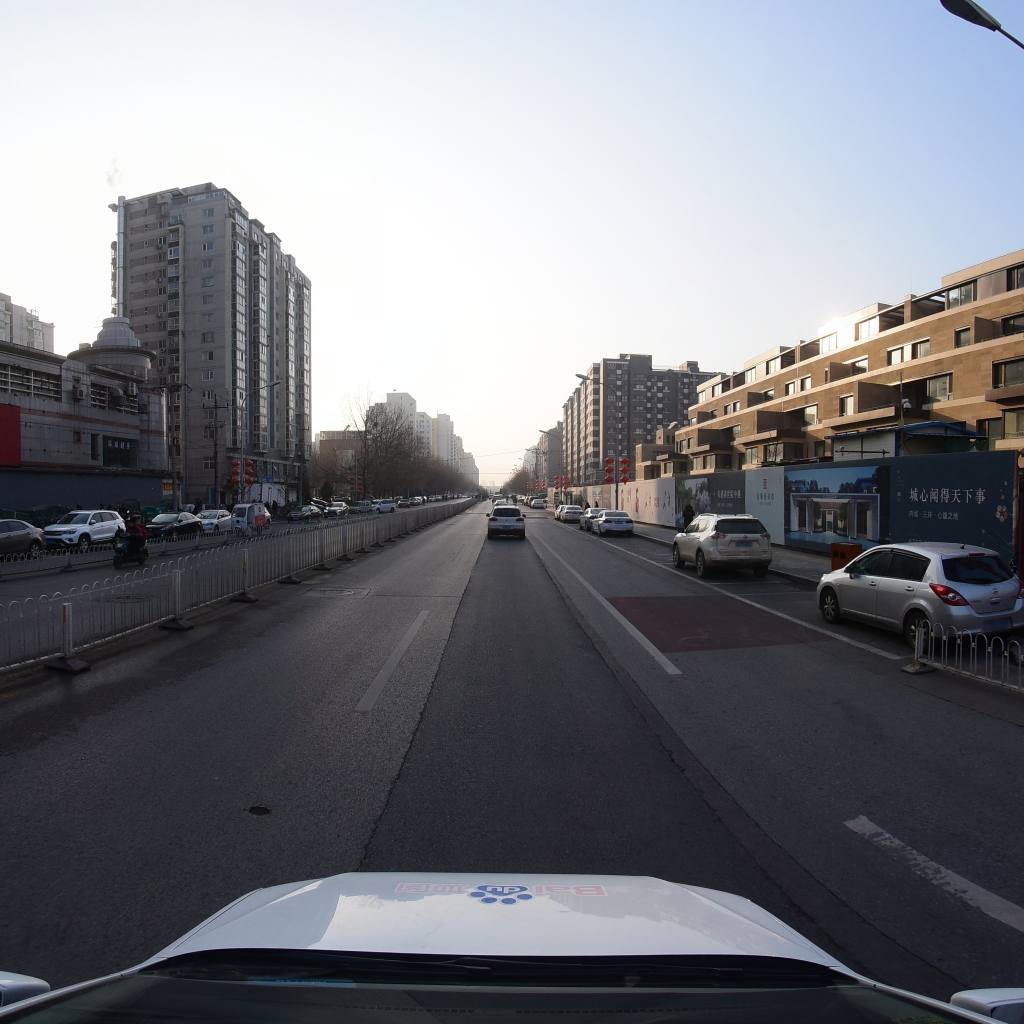
Region: Fengtai
Road damage annotations: manhole cover, transverse crack, longitudinal crack, manhole cover, pothole, longitudinal crack, longitudinal crack